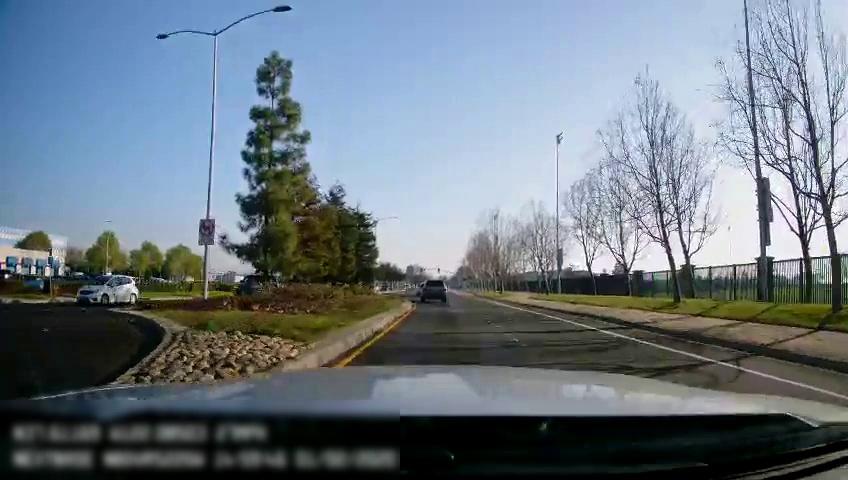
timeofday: Day
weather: Sunny
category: Drivable Space
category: Drivable Space
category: Vehicles | SUV
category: Vehicles | SUV
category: Vehicles | SUV
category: Lanes | Alternate Lane
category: Lanes | Current Lane
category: Traffic | Signs